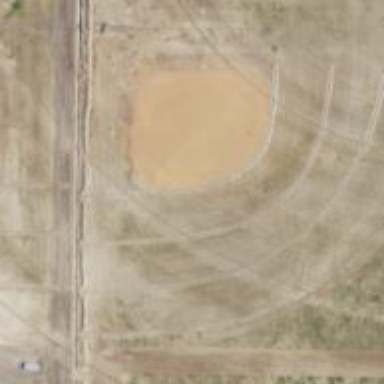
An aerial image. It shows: Softball pitch for leisure land activities.